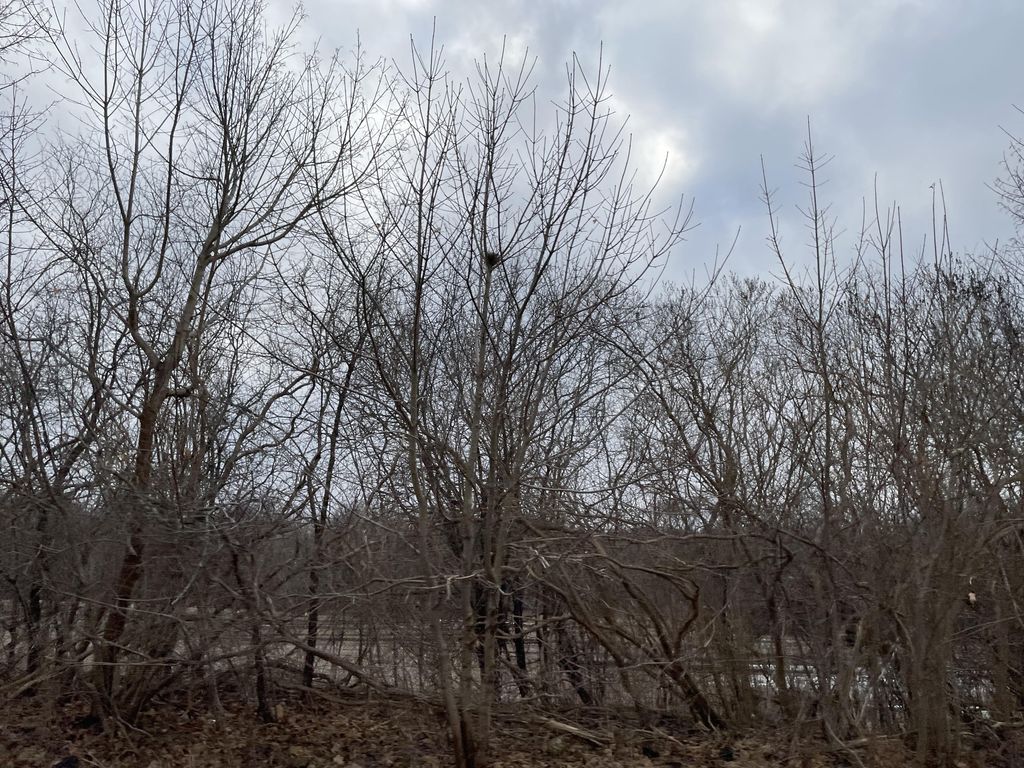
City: kitchener-waterloo